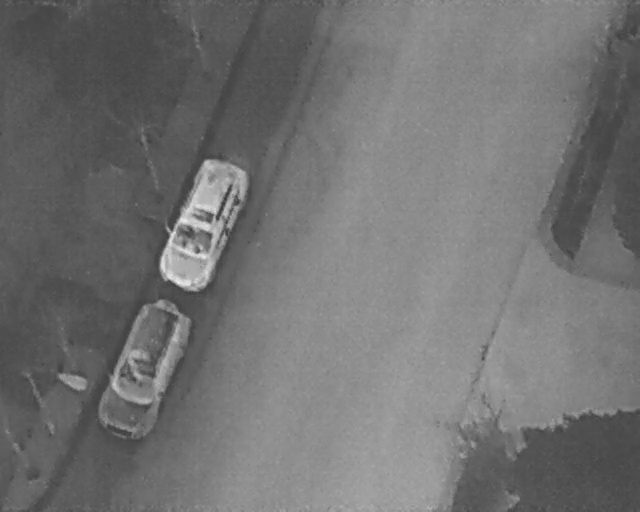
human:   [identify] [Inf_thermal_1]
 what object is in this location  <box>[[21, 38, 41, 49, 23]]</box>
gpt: <ref>1 large car at the center</ref>

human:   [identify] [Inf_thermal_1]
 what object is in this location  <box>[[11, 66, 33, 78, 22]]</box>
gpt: <ref>1 large car at the bottom left</ref>